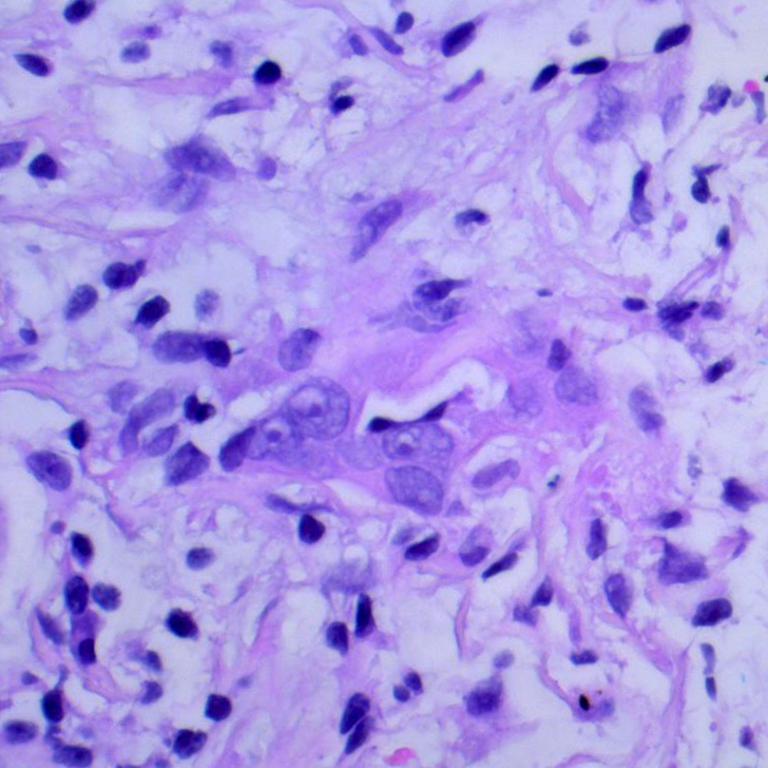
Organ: lung
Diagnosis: adenocarcinomas